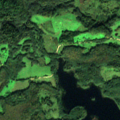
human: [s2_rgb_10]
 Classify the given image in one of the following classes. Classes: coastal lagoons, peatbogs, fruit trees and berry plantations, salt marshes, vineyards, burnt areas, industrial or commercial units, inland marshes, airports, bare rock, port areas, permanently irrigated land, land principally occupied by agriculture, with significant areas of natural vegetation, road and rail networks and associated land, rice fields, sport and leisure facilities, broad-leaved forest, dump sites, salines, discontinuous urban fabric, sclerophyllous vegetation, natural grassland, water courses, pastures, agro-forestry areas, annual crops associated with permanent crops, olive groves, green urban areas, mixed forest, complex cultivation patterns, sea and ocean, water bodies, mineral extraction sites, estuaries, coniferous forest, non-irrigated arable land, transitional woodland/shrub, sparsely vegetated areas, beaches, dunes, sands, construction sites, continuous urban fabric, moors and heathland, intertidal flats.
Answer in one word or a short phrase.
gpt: pastures, land principally occupied by agriculture, with significant areas of natural vegetation, broad-leaved forest, mixed forest, water bodies